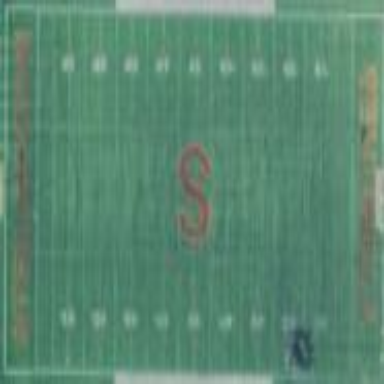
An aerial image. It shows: Pitch for American football with artificial turf surface.